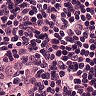
Metastatic tissue present: no